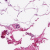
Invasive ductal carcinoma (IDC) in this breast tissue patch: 0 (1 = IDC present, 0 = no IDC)